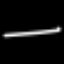
Label: line